Field crop: maize
Growth stage: 2
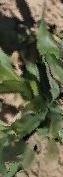
Species: maize